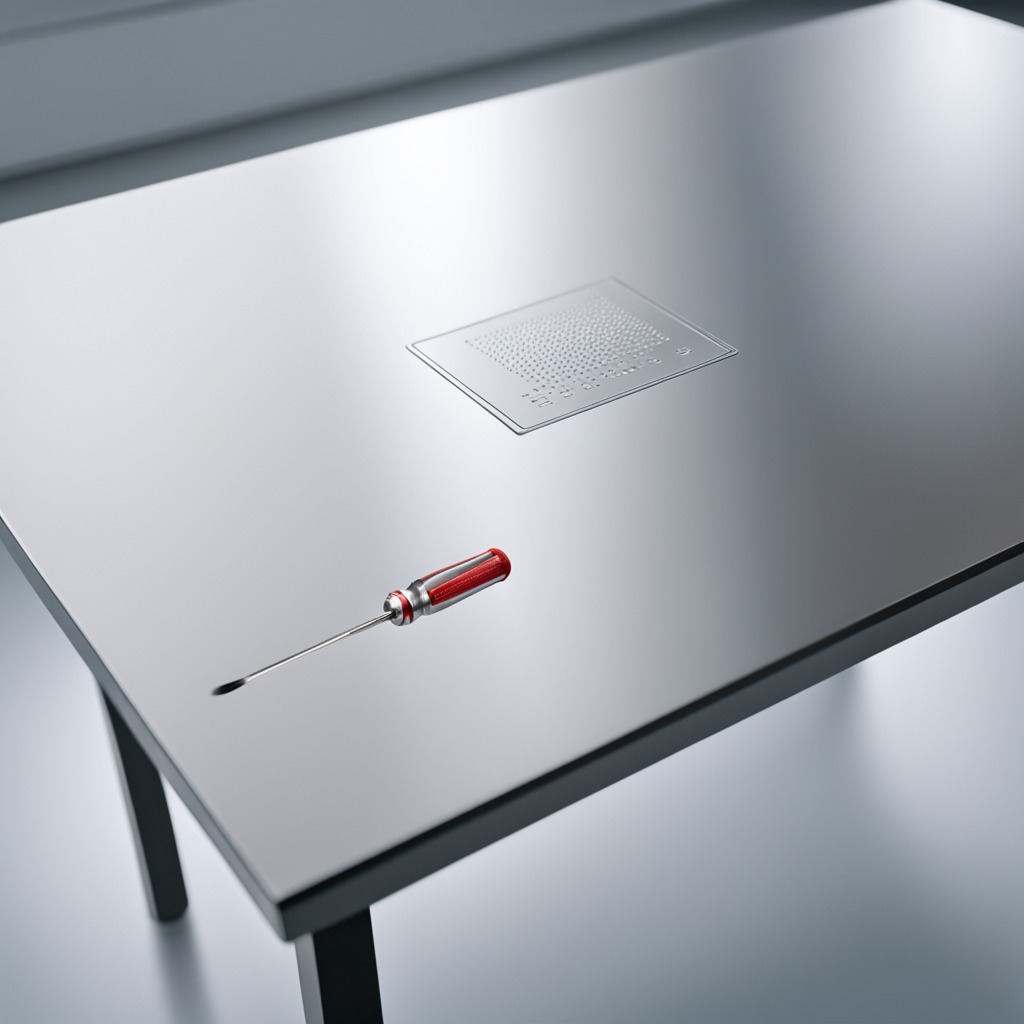
A screwdriver is lying on the stainless steel table.